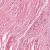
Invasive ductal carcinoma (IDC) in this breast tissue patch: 0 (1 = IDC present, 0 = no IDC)